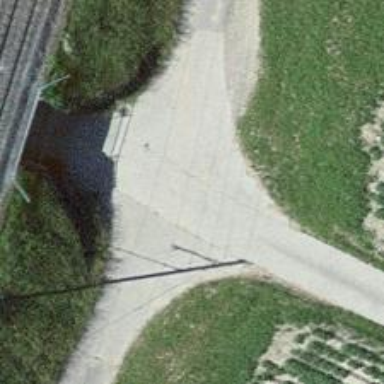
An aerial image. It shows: Paved track with grade 1 track type. It is designated as route.